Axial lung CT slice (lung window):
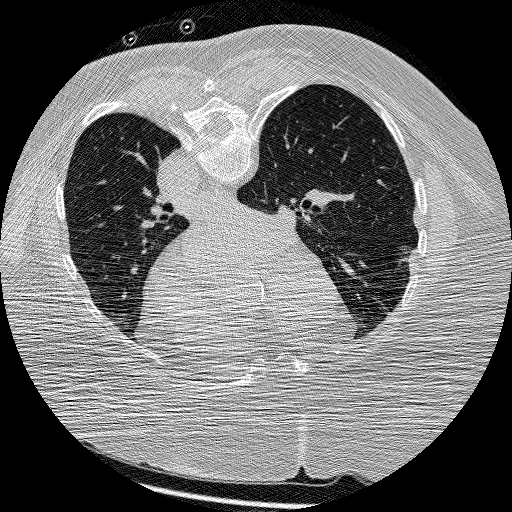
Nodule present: no